Field crop: maize
Growth stage: 2
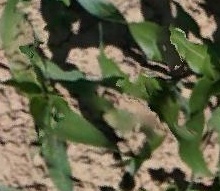
Species: maize